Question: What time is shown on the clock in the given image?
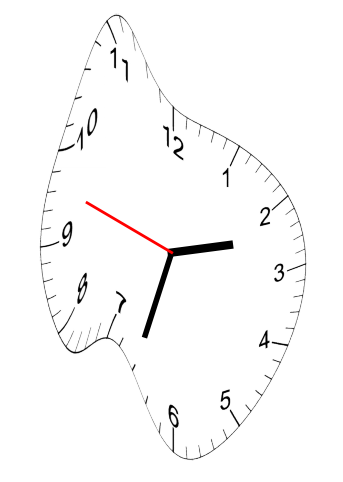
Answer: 02:32:48